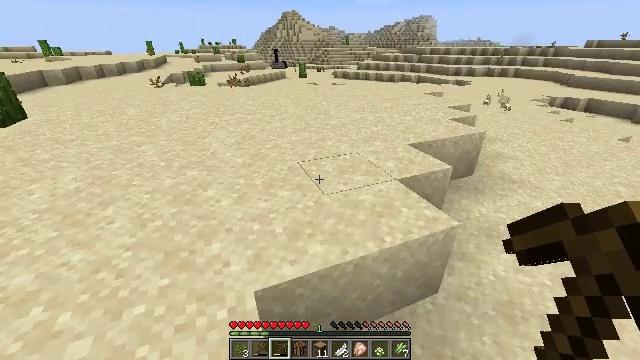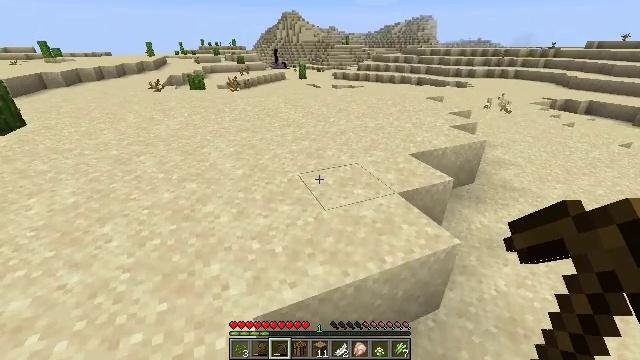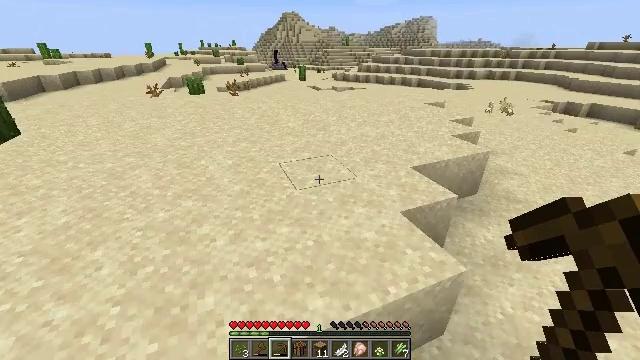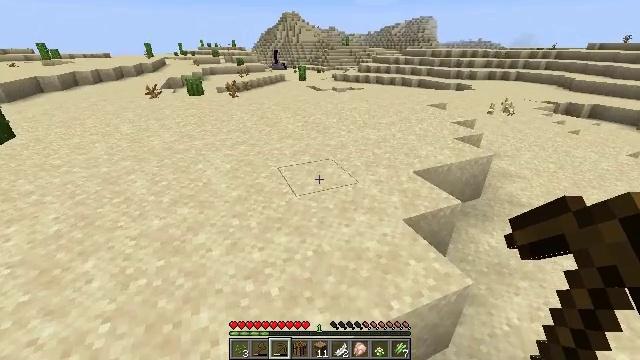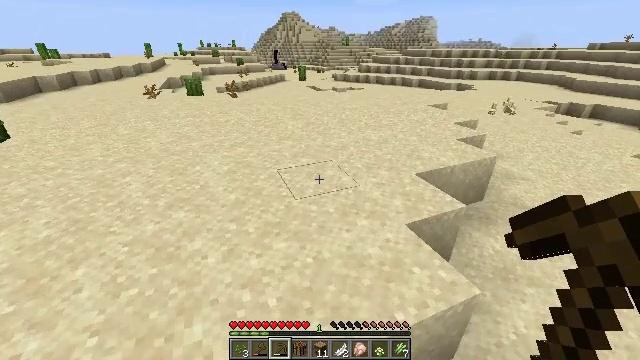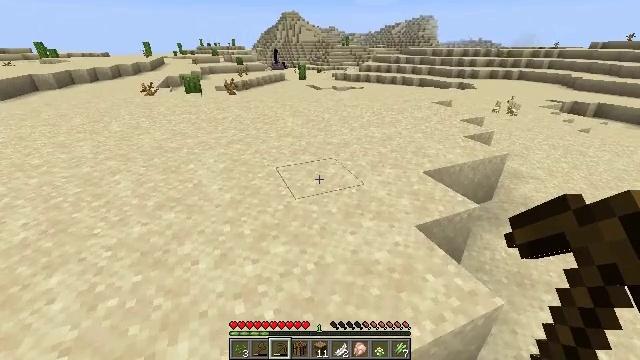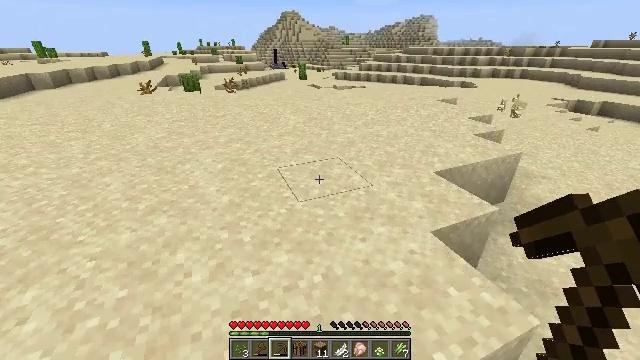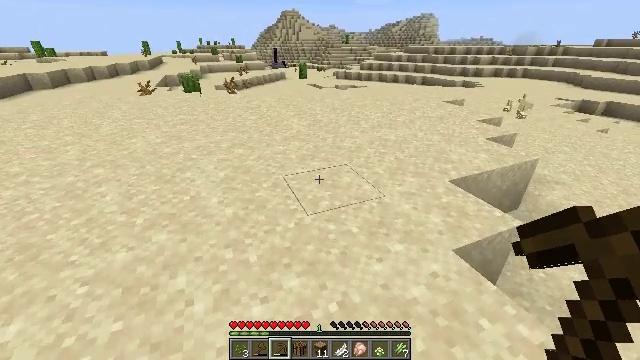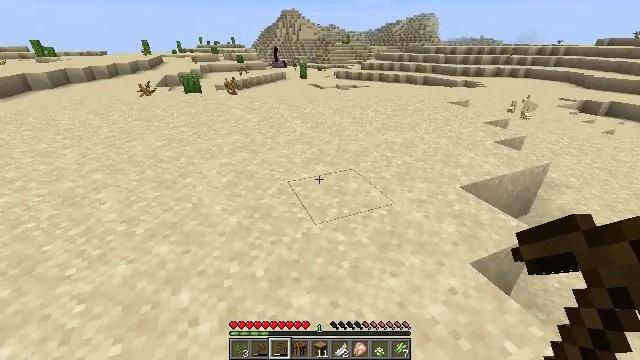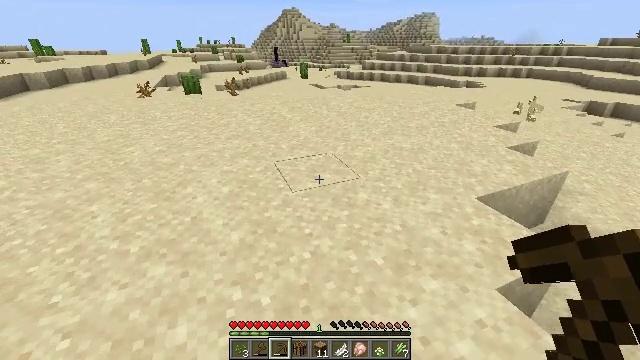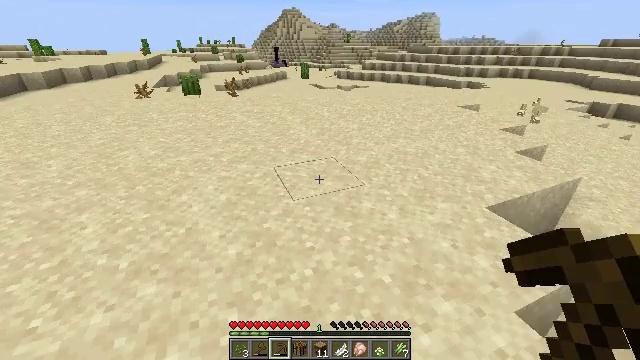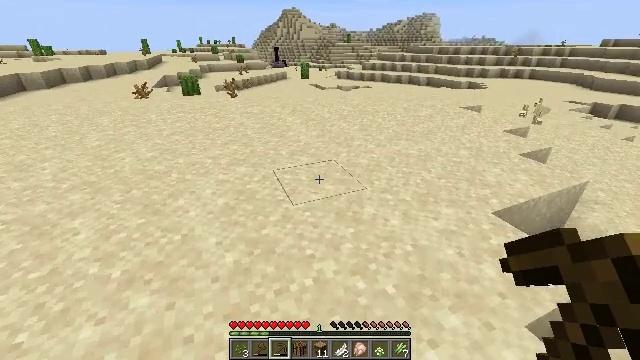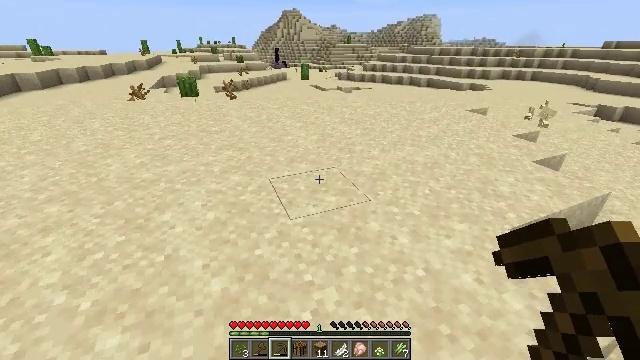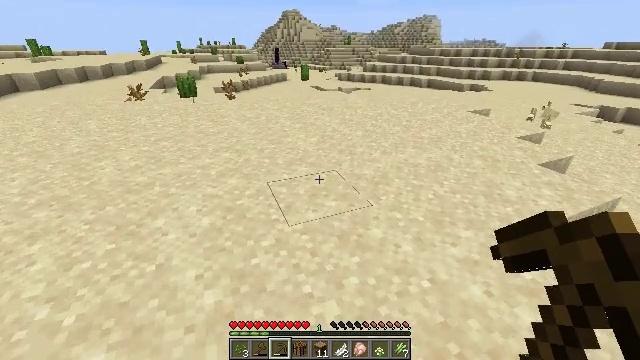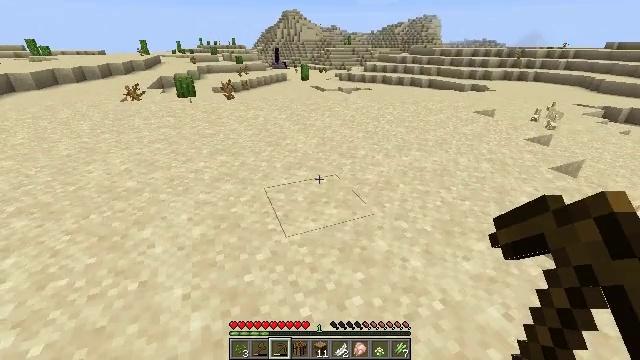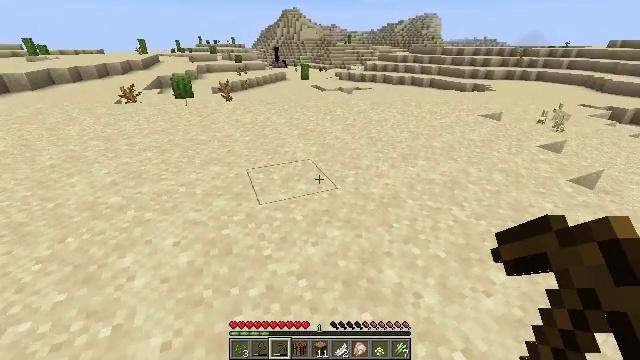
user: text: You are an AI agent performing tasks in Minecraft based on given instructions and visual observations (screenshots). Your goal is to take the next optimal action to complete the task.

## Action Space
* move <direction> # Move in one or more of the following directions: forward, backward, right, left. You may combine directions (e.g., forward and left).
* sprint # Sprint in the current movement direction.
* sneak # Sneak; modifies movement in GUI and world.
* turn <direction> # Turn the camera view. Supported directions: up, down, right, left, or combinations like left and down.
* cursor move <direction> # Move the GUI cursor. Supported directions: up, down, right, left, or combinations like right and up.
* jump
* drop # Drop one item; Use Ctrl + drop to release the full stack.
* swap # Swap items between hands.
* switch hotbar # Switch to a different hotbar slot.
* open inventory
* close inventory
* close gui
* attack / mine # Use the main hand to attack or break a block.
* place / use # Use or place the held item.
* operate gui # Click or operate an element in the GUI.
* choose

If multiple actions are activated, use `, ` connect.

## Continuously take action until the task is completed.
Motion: motion action
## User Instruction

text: Break the dead bush for sticks.
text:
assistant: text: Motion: move forward, jump
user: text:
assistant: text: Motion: move forward
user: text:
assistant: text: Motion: move forward
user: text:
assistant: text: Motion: move forward and move left
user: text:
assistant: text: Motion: move forward and move left
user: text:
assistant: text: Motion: move forward and move left
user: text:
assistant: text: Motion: move forward and move left
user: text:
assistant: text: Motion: move forward and move left
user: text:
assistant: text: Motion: move forward
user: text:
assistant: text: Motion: move forward
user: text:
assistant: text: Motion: move forward
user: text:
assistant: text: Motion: move forward
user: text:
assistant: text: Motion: move forward
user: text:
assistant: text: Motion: move forward
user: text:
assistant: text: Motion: move forward
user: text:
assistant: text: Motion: move forward
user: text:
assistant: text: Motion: move forward
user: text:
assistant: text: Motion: move forward
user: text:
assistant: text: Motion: move forward
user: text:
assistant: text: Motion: move forward
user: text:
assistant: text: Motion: move forward
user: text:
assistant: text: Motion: move forward
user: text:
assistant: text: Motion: move forward
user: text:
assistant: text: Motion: move forward
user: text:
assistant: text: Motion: move forward
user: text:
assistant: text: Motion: move forward and move right
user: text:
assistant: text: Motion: move forward and move right
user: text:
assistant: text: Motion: move forward and move right
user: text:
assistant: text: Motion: move forward and move right
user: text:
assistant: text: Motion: move forward and move right